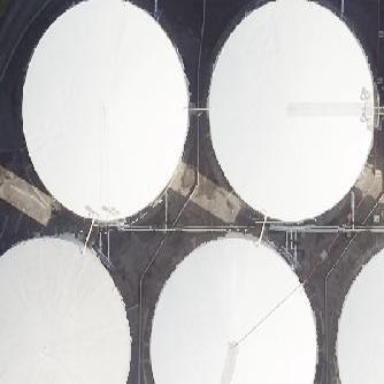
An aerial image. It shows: Storage tank created as man-made structure.